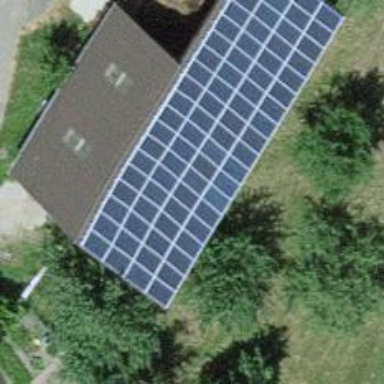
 consisting of solar photovoltaic panels."